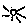
Label: sun